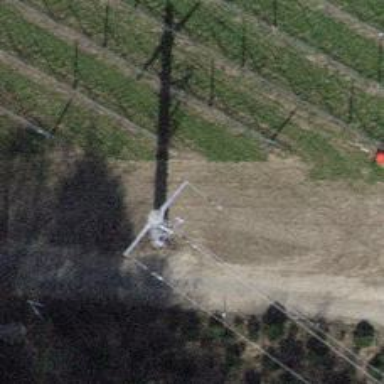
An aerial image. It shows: Three cables of power line.